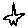
Label: star